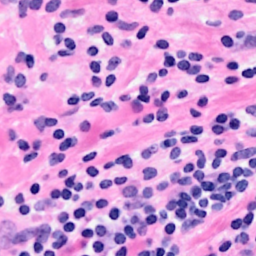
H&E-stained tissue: Breast